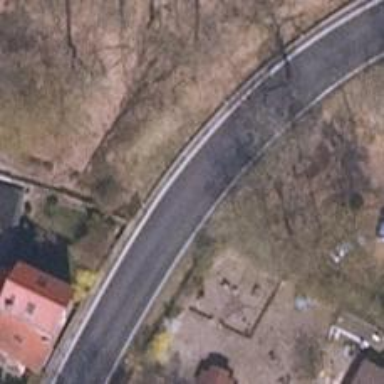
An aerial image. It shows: Secondary road.